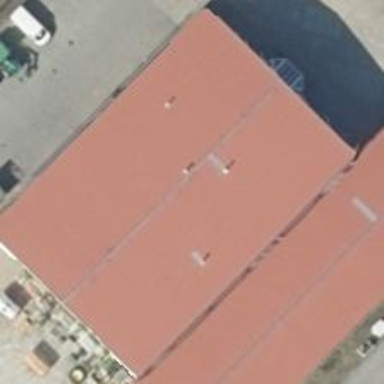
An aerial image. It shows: Building with gabled roof. The roof orientation is along the building's structure.